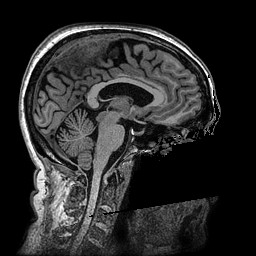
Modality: T1w
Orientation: sagittal
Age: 63
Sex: female